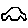
Label: car